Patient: sex F, age 55
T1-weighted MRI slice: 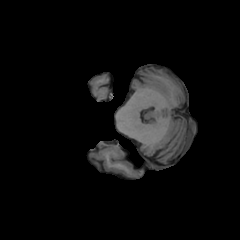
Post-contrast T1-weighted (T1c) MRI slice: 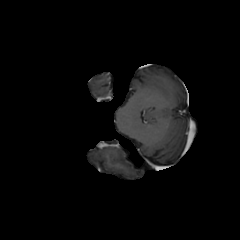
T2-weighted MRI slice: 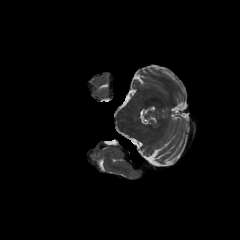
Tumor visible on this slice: no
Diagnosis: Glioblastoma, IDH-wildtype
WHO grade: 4